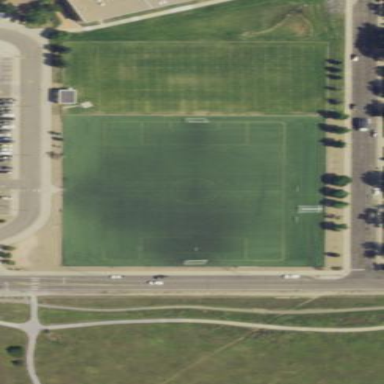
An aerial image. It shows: Soccer pitch for outdoor sports and leisure activities.